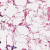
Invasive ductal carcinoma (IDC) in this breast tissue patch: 0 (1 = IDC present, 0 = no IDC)